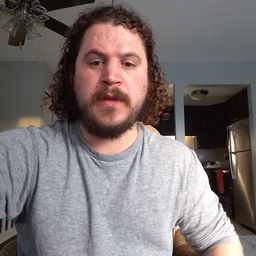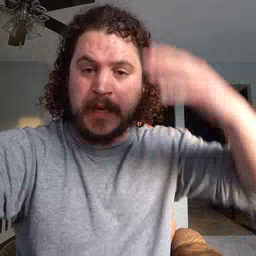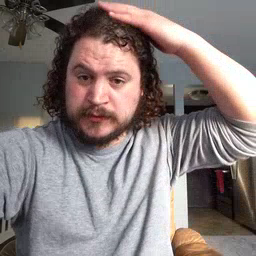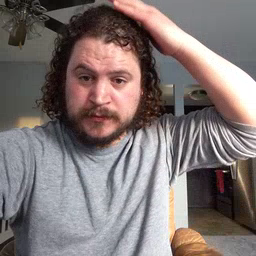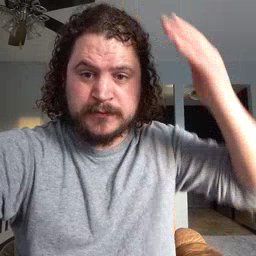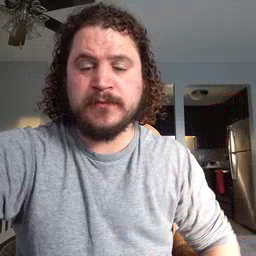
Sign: hat